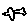
Label: bird